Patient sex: F
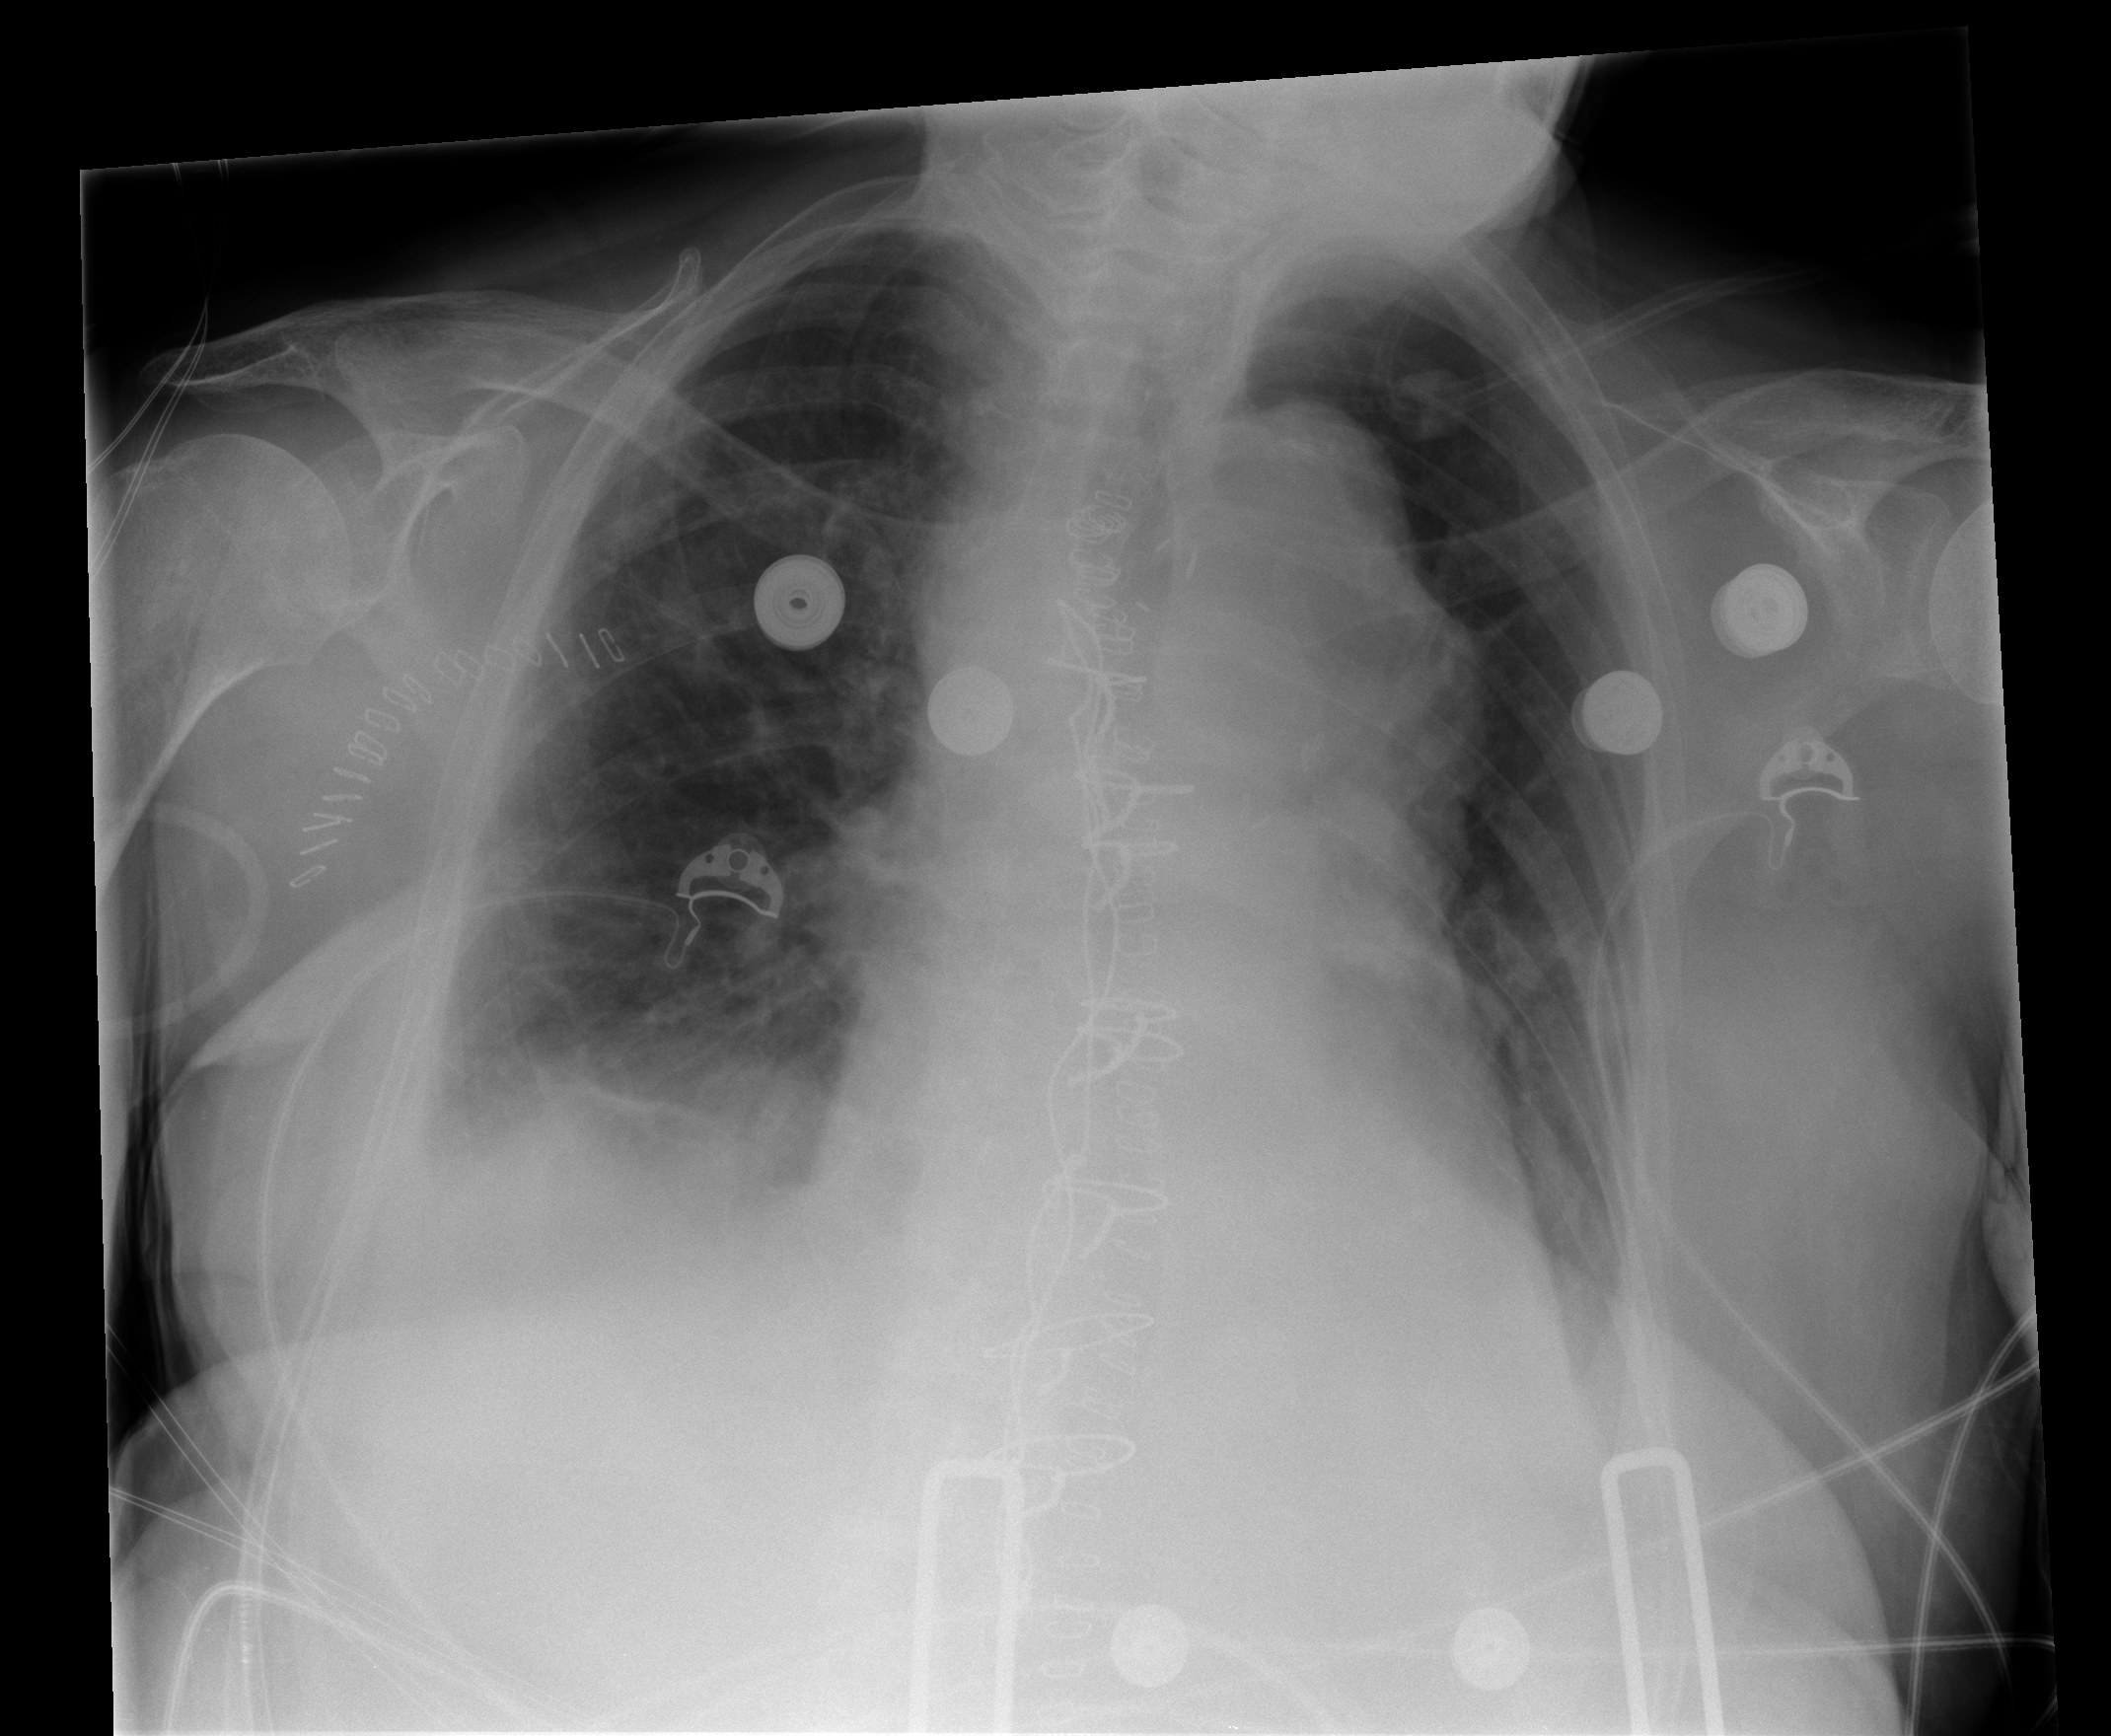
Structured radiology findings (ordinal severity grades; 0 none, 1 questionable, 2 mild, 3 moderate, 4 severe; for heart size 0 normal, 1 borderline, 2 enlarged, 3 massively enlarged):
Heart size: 2
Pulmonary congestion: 0
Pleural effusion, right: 2
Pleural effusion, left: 1
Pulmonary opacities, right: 0
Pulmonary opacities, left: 0
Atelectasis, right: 2
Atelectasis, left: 2